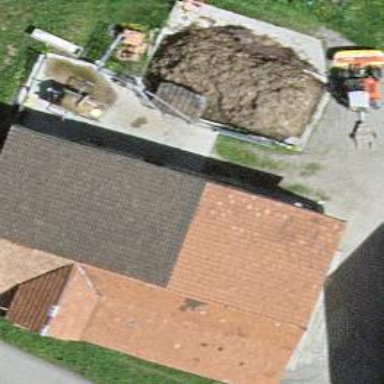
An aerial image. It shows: Farm auxiliary building.